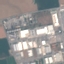
Label: Industrial